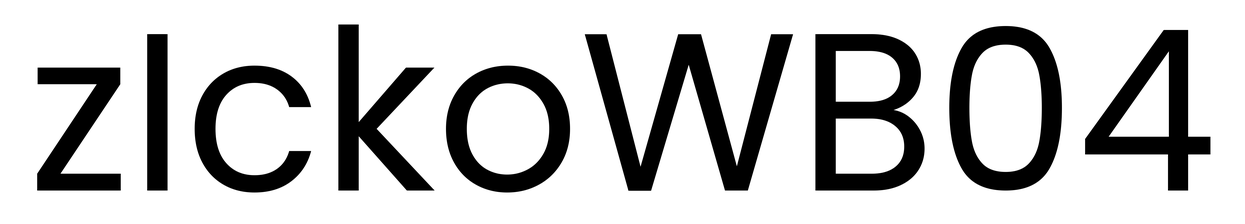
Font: Poppins-Regular